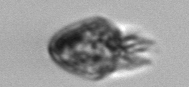
Label: Ciliophora